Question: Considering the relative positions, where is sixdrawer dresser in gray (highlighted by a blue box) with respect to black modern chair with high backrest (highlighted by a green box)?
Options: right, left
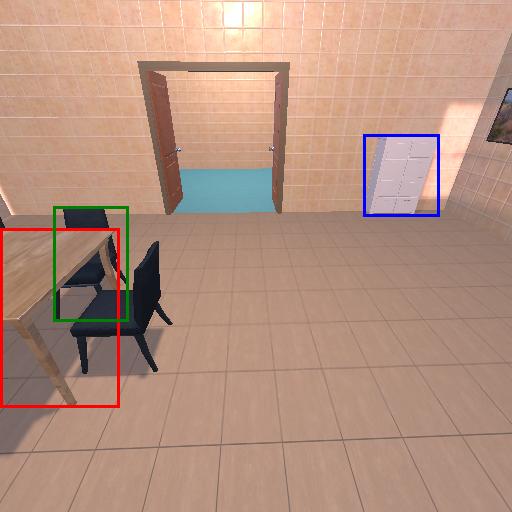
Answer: right